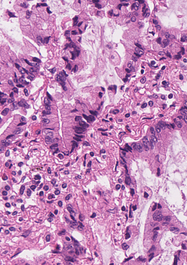
Tumor epithelial tissue: yes
Tumor-associated stroma tissue: yes
Normal tissue: no